Question: I tried to insert 'NSDictionary''s in a 'NSMutableDictionary'. There is no error but it won't work, it remains empty.
Here's my code:
'''
NSMutableDictionary *einnahmen = [[NSMutableDictionary alloc] initWithCapacity:20];
NSArray *objects = [NSArray arrayWithObjects:
name,
[NSNumber numberWithInt: x],
[NSNumber numberWithInt: y],
[NSNumber numberWithInt: z],
nil];
NSArray *keys = [NSArray arrayWithObjects:
@"name",
@"startJahr",
@"zins",
@"entnahmefaehig",
nil];
NSDictionary *entry = [NSDictionary dictionaryWithObjects:objects forKeys:keys];
[einnahmen setObject:entry forKey:@"name"]; //seems not to work
'''
After '[einnahmen setObject:entry' the Debugger shows this:

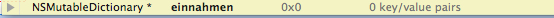
Answer: I have solved this problem. The following code was in the wrong init-method:
'''
NSMutableDictionary *einnahmen =
[[NSMutableDictionary alloc] initWithCapacity:20];
'''
The compiler should show a error.